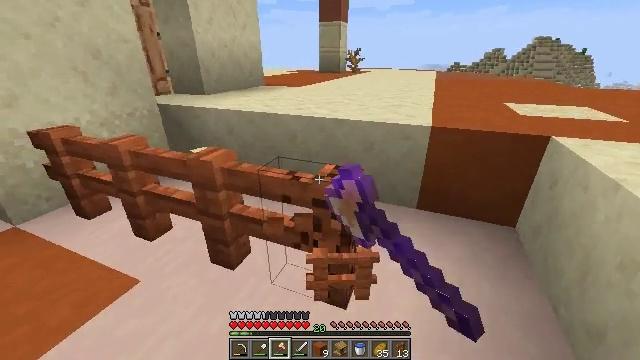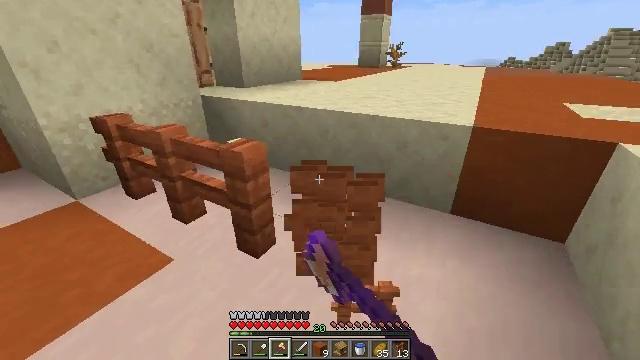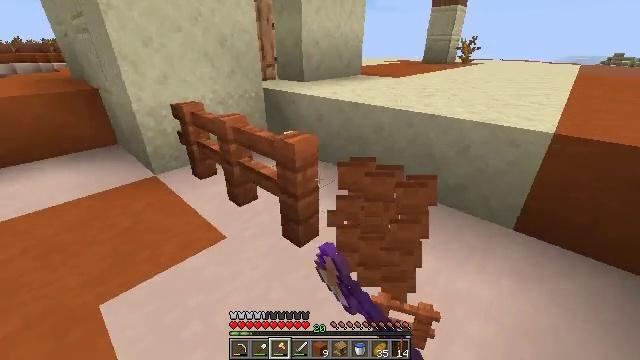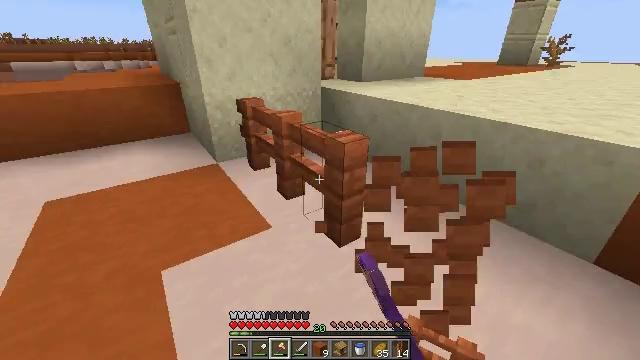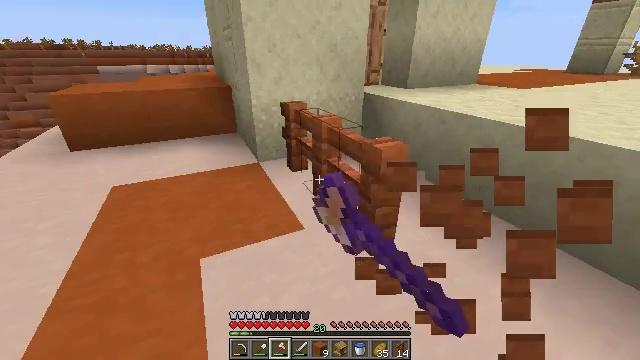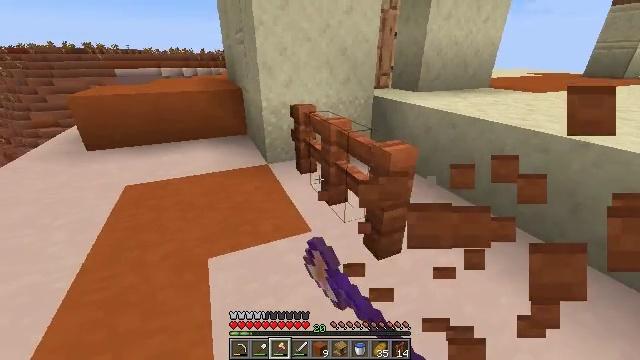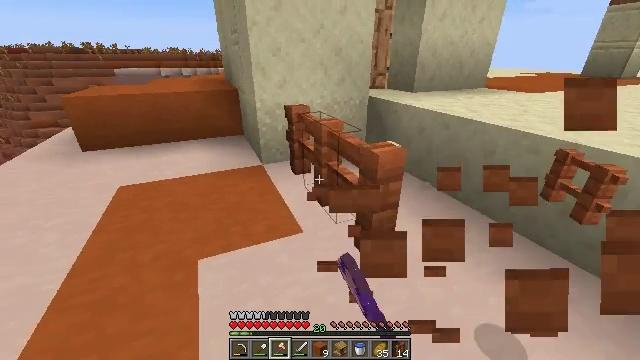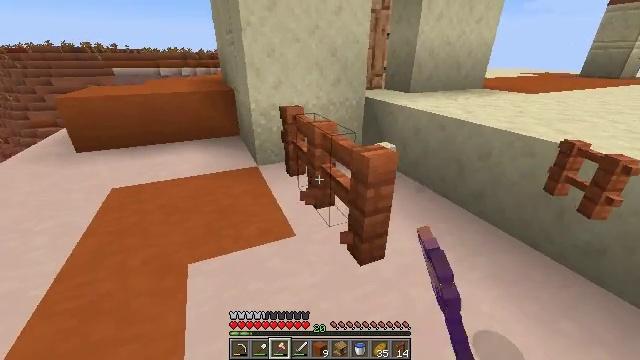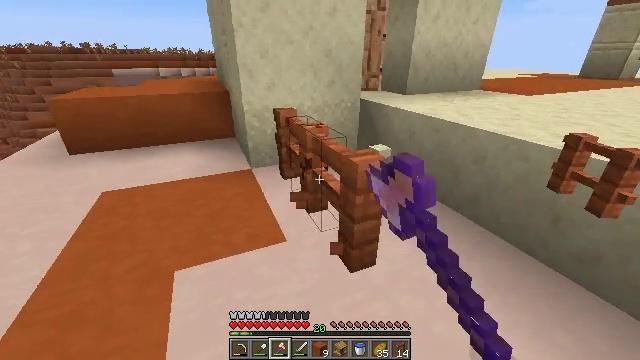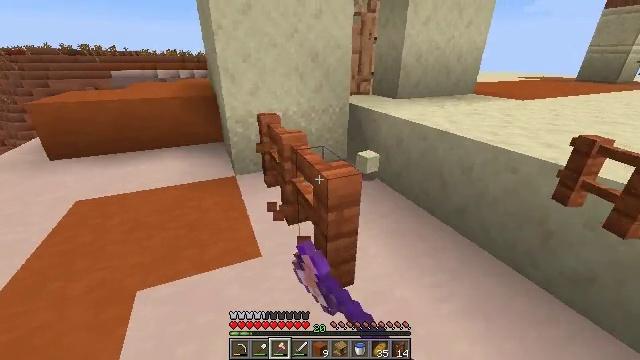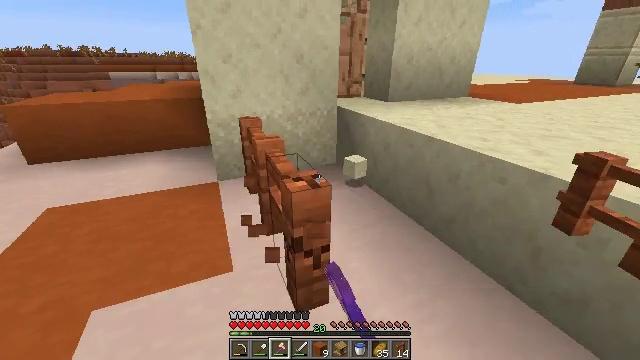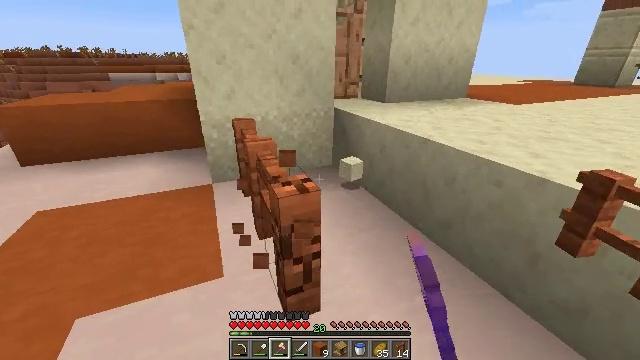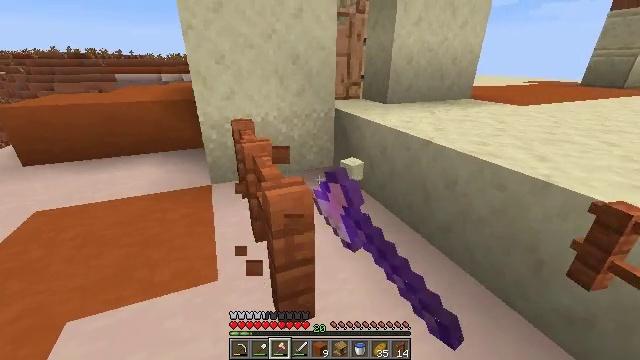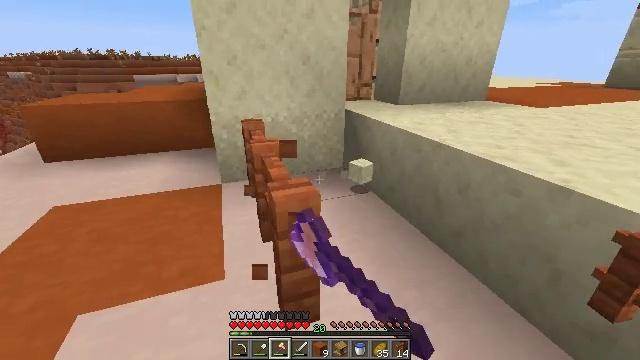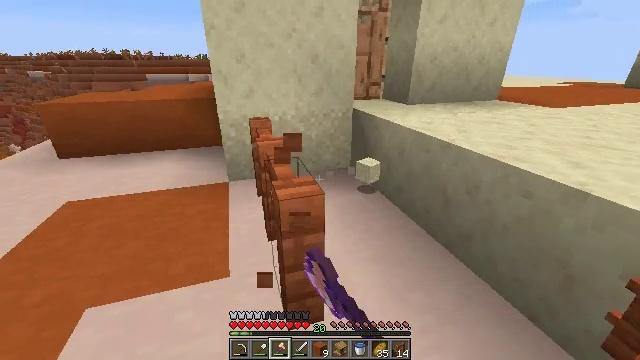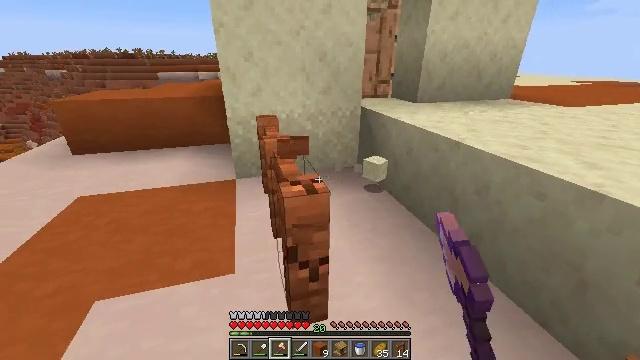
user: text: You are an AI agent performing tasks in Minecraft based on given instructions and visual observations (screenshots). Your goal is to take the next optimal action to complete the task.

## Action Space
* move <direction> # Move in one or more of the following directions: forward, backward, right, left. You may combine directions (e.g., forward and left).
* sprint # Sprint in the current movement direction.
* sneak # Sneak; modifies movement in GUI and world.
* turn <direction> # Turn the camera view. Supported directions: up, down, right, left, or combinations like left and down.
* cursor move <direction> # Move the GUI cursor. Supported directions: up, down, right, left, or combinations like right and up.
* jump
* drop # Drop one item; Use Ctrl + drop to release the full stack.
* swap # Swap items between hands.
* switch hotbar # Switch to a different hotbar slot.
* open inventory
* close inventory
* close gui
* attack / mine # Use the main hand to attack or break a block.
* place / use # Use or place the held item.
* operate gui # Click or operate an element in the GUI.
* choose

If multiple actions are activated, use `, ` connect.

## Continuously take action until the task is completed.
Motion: motion action
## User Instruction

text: Break the acacia fence to collect it.
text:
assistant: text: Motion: turn left and down, attack / mine
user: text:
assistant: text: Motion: turn left, attack / mine
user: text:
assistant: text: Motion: turn left, attack / mine
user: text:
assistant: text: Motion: turn left and up, attack / mine
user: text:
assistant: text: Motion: turn left, attack / mine
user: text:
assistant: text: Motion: move right, attack / mine
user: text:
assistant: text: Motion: move forward and move right, attack / mine
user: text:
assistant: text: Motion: move forward and move right, attack / mine
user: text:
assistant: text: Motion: move forward and move right, attack / mine
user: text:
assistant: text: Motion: move forward and move right, attack / mine
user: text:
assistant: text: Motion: attack / mine
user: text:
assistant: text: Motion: attack / mine
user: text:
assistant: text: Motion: turn left, attack / mine
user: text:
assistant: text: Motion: turn left, attack / mine
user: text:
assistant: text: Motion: turn left, attack / mine
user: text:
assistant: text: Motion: turn left, attack / mine
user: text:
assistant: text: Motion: turn left, attack / mine
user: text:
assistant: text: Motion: attack / mine
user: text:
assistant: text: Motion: attack / mine
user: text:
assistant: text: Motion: attack / mine
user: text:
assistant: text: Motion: attack / mine
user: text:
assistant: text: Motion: move forward, attack / mine
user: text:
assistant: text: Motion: move forward, attack / mine
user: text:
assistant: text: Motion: move forward, attack / mine
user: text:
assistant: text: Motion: move forward, attack / mine
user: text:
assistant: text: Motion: attack / mine
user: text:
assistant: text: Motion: attack / mine
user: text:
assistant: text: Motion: turn left, attack / mine
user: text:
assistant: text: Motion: turn left and down, attack / mine
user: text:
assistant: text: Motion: attack / mine